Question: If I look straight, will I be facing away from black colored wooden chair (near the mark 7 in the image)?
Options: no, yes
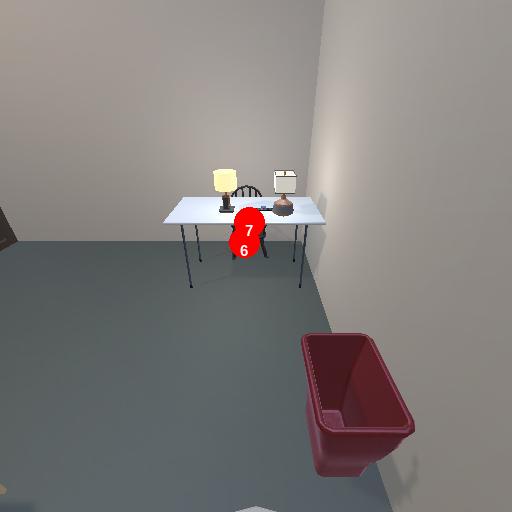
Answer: no